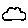
Label: cloud